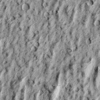
Label: not_dusty